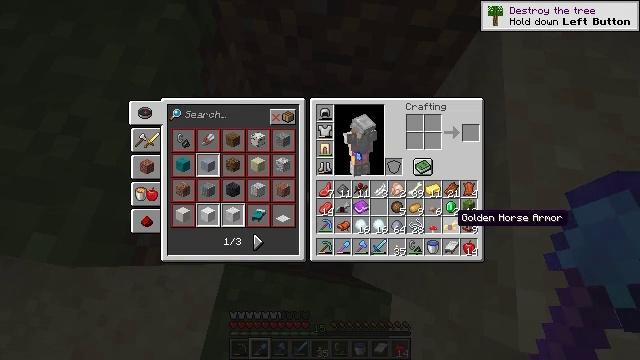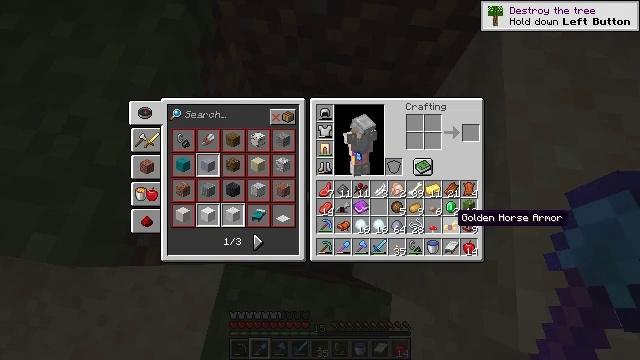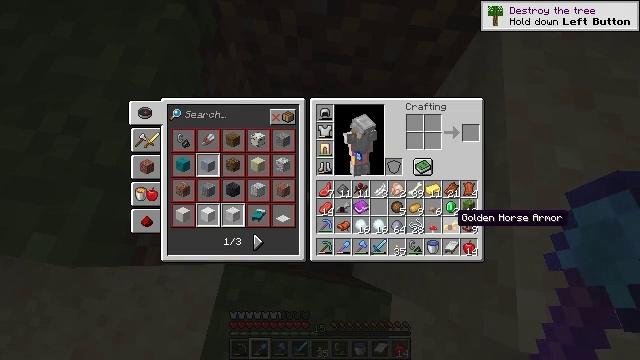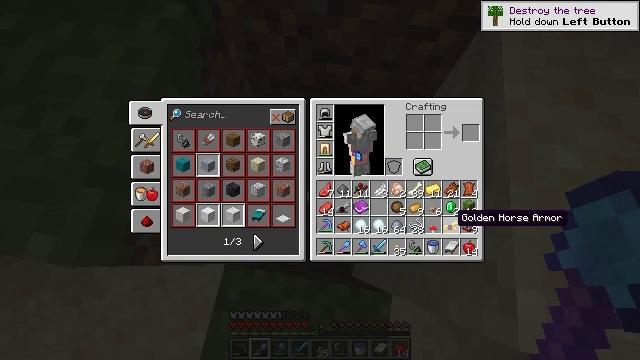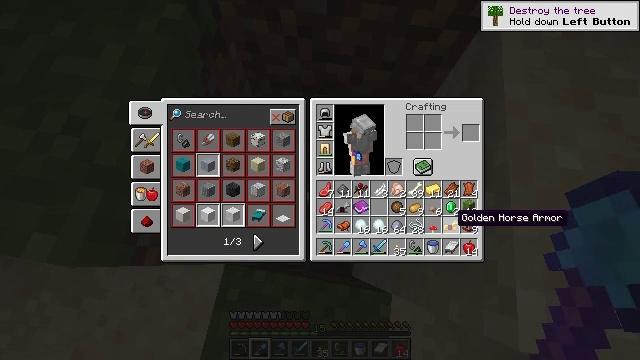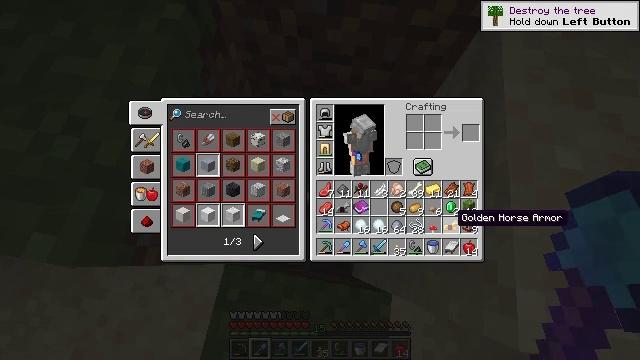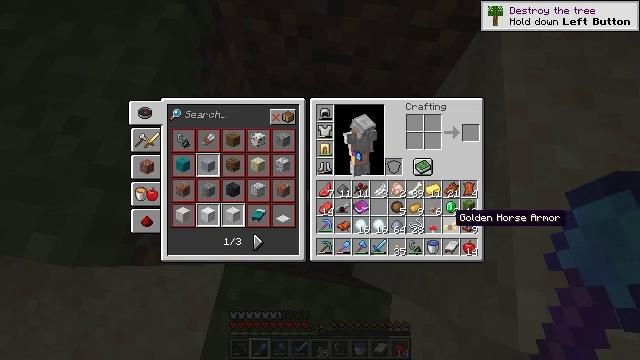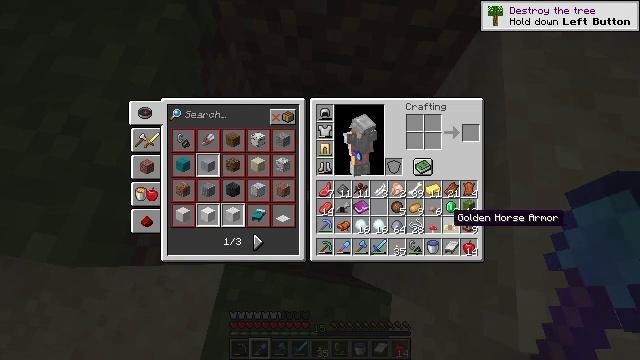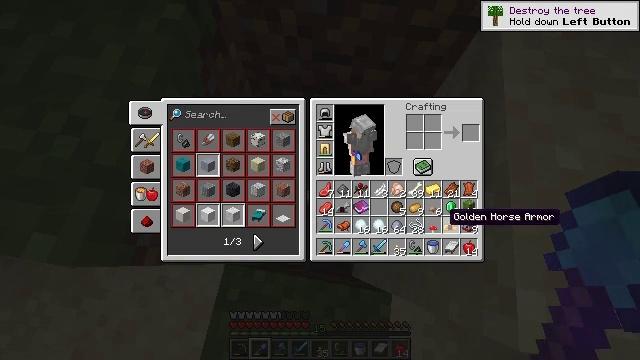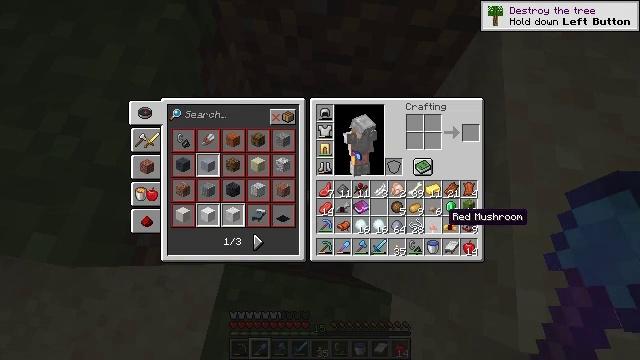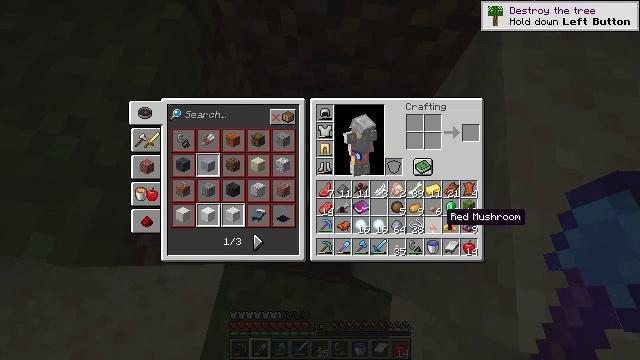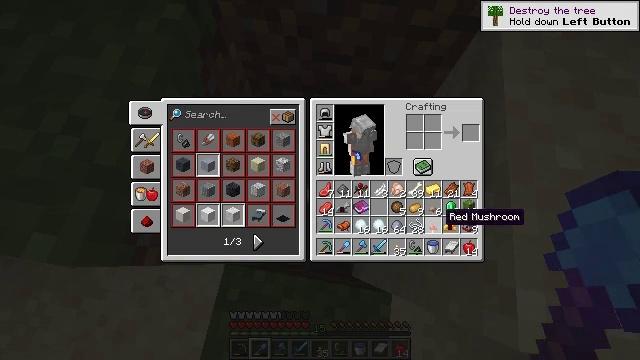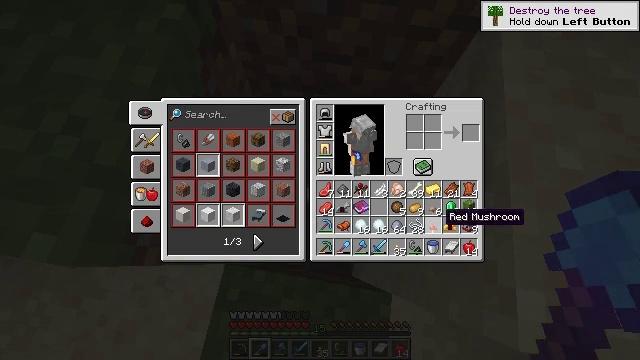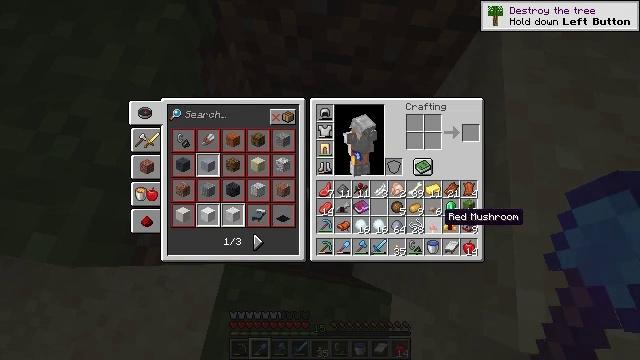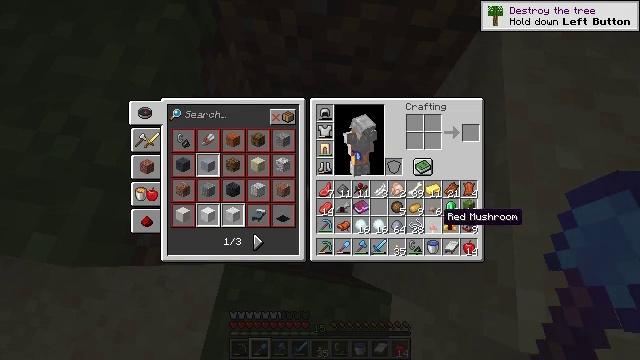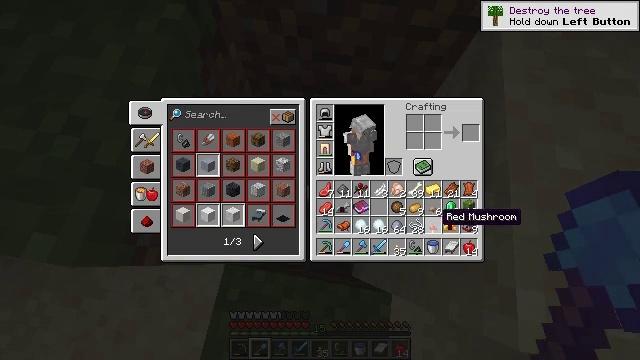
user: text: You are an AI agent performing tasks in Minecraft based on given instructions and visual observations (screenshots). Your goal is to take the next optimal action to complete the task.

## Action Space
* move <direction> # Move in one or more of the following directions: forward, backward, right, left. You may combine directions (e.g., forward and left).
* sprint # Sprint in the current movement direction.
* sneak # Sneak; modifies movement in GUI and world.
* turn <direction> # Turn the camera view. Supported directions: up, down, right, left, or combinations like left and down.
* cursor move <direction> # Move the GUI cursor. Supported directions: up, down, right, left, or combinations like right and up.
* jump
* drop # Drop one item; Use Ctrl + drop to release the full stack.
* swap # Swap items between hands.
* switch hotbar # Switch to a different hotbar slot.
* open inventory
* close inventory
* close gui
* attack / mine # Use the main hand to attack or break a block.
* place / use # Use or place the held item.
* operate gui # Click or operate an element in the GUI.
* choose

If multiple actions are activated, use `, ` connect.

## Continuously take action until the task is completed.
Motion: motion action
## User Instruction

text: Drop a red mushroom.
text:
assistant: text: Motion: no_op
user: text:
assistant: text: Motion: no_op
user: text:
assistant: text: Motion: no_op
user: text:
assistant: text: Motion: no_op
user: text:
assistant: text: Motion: no_op
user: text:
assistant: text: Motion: no_op
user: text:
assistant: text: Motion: no_op
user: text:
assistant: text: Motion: no_op
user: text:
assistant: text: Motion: no_op
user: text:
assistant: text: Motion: no_op
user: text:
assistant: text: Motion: no_op
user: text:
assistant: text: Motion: no_op
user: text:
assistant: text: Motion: no_op
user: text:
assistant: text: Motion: no_op
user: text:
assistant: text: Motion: no_op
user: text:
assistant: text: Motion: operate gui
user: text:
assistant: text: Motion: operate gui
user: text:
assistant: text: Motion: operate gui
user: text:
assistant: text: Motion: no_op
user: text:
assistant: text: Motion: cursor move right and up
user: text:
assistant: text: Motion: cursor move right and up
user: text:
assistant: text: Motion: cursor move right and up
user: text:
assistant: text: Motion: no_op
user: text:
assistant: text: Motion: no_op
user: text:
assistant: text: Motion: operate gui
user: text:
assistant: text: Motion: operate gui
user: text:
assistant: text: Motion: no_op
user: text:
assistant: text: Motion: cursor move left
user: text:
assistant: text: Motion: cursor move left and down
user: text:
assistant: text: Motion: cursor move left and down